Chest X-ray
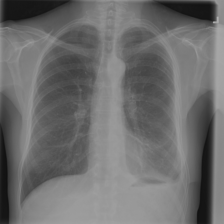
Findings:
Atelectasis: negative
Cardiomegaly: negative
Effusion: negative
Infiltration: positive
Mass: negative
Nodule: negative
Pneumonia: negative
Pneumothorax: negative
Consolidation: negative
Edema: negative
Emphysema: negative
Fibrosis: negative
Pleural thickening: negative
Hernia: negative